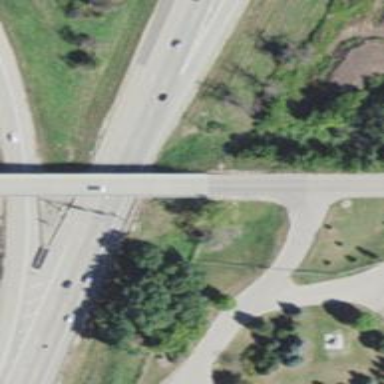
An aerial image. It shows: Tertiary road passing over bridge.